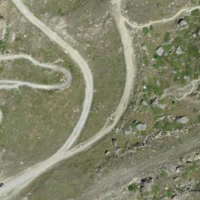
EUNIS habitat code: 31
Species observed at this site:
Marmota marmota
Oenanthe oenanthe